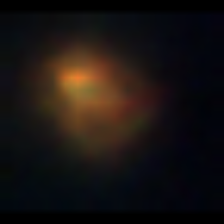
Taxon: NanoPlankton
Group: Other